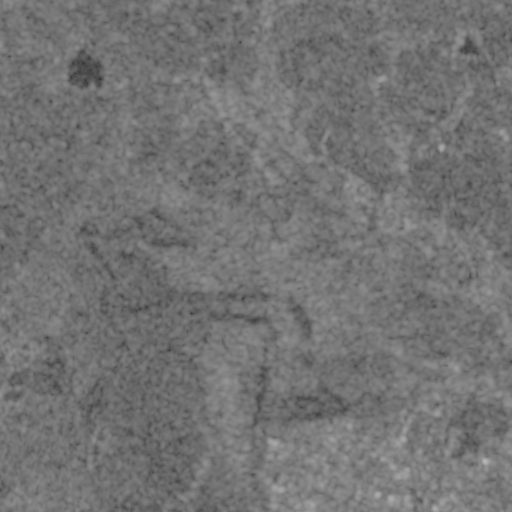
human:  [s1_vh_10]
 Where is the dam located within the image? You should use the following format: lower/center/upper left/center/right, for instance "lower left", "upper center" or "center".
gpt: The dam is located in the upper right of the image.
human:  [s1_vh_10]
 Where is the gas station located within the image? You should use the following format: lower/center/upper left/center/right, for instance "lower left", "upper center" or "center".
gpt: The gas station is located in the lower right of the image.
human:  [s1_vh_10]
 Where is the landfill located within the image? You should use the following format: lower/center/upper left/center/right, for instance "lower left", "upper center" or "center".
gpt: The landfill is located in the lower left of the image.
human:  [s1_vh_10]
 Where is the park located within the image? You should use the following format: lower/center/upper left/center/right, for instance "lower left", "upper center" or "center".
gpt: The park is located in the upper right of the image.
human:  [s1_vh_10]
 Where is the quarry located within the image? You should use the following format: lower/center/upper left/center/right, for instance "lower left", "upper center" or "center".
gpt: The quarry is located in the lower left of the image.
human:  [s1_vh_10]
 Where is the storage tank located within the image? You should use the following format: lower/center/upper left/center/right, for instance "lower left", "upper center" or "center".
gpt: The storage tank is located in the upper right of the image.
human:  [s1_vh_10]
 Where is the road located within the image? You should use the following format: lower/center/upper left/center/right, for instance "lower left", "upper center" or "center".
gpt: There is no road in the image.

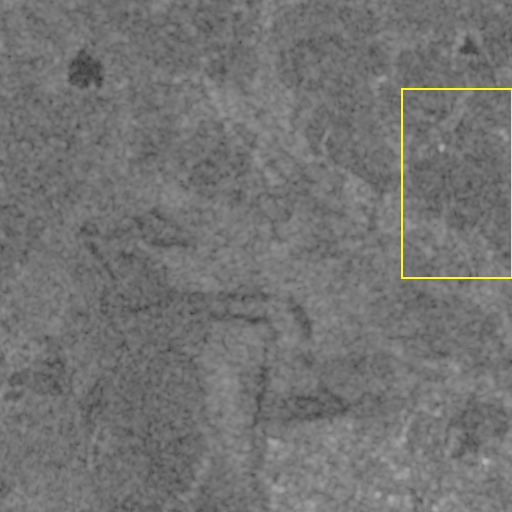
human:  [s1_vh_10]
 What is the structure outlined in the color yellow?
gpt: The structure outlined in yellow is a crop field.
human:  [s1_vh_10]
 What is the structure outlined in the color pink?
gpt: There is no pink outline.